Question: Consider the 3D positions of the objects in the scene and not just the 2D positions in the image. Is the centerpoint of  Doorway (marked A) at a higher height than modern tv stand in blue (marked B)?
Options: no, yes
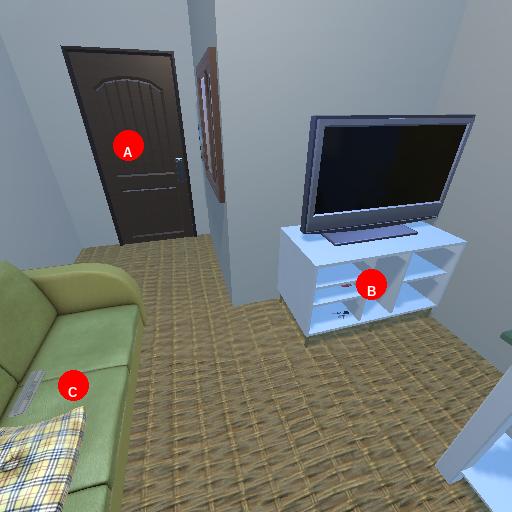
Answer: no